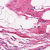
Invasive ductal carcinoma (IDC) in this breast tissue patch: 0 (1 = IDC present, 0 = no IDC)